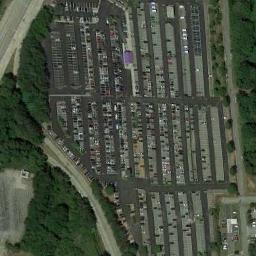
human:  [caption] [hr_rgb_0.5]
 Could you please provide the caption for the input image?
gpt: The parking lot is full of cars next to some trees .

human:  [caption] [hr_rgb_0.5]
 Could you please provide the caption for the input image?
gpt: The parking lot has lots of cars arranged neatly in lines is surrounded by lots of trees .

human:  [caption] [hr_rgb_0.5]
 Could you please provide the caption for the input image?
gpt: More than a half of the cars in the parking lot are black .

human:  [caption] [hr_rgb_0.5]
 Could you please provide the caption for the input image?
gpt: There are many different colored cars in the parking lot .

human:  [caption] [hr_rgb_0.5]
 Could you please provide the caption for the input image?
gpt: There are many green trees beside the parking lot with many cars .